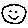
Label: smiley face